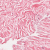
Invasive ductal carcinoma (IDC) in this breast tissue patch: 0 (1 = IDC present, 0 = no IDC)